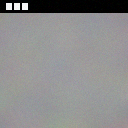
Screen state: on